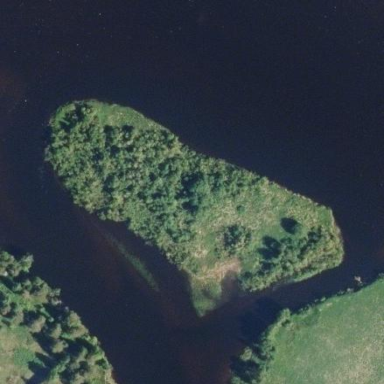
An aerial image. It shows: Islet.